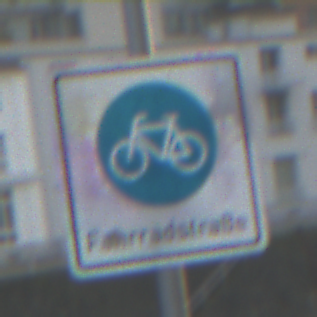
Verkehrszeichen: BeginnFahrradstrasse
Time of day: SunriseSunset
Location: Outdoor (Urban)
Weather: PartlyCloudy
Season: NotSpecified
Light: Natural